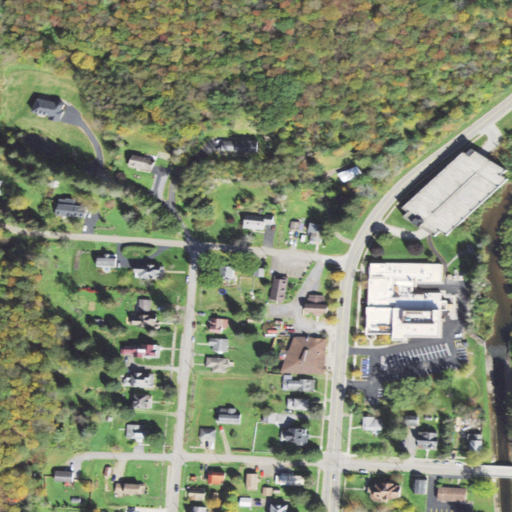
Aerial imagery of valley in Pennsylvania named Niles Hollow containing deciduous forest, open development, low intensity development, mixed forest, medium intensity development, barren land, evergreen forest, pasture, and high intensity development